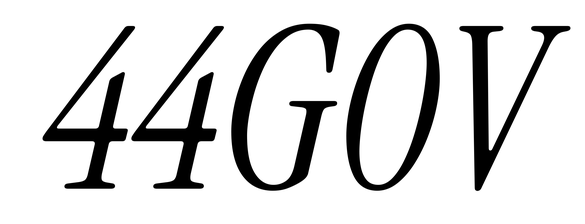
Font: InstrumentSerif-Italic